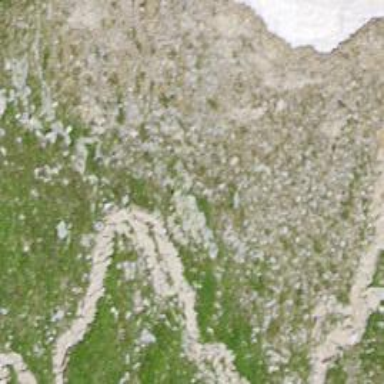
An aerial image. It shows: Path on the ground.